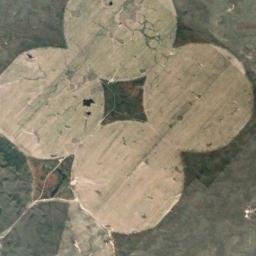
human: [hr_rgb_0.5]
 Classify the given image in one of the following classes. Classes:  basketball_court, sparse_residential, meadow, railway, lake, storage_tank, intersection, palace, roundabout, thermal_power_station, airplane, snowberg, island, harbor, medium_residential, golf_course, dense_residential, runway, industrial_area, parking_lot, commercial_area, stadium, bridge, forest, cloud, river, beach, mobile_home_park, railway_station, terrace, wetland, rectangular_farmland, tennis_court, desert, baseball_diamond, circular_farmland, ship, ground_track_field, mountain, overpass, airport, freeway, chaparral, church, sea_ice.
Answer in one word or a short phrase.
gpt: circular_farmland